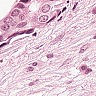
Metastatic tissue present: yes